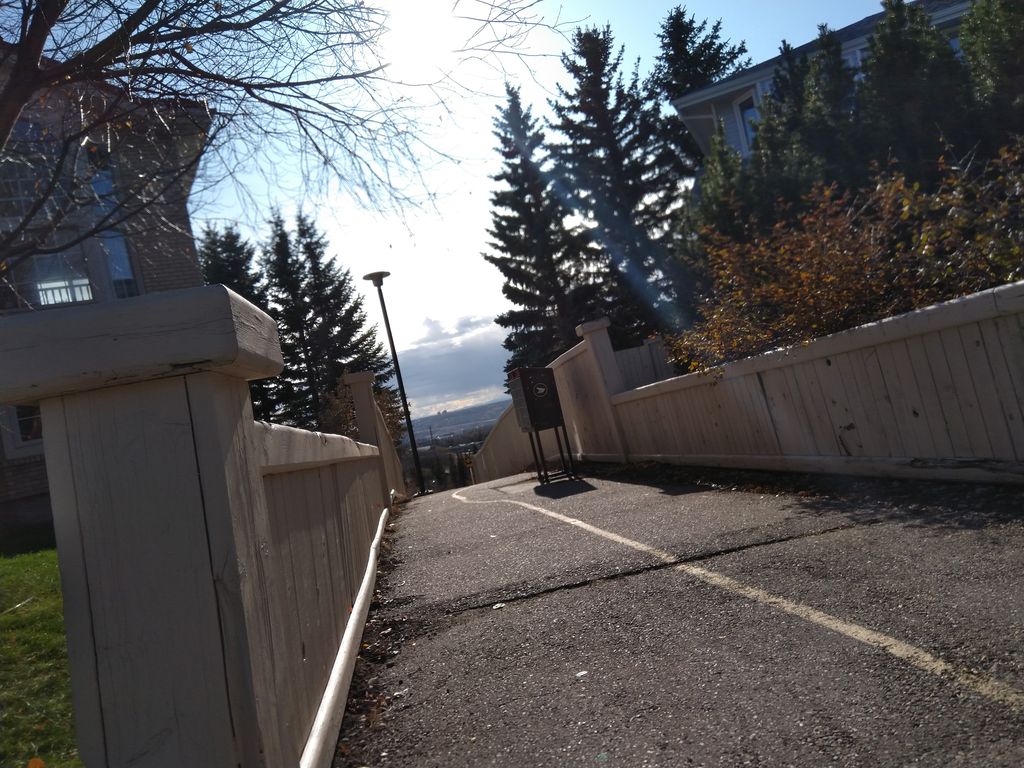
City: calgary